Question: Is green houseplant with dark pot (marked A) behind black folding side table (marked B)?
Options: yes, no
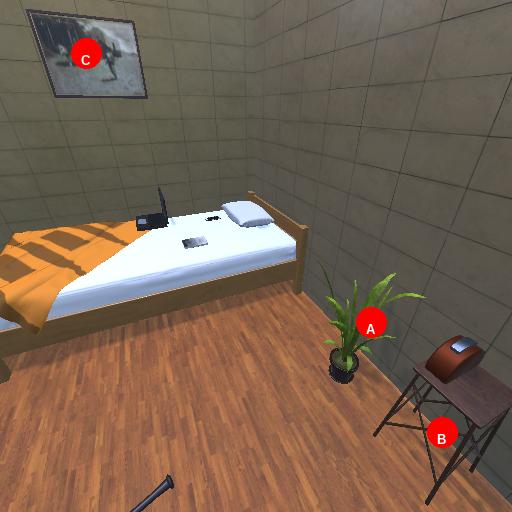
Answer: yes